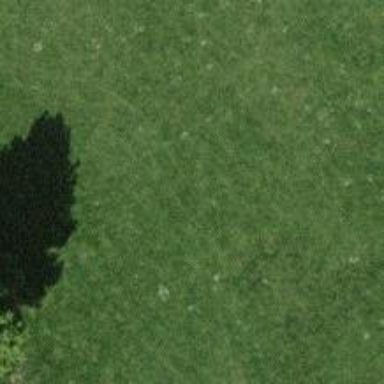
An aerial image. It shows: Golf hole.